Field crop: maize
Growth stage: 2
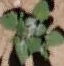
Species: chenopodium